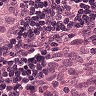
Metastatic tissue present: yes